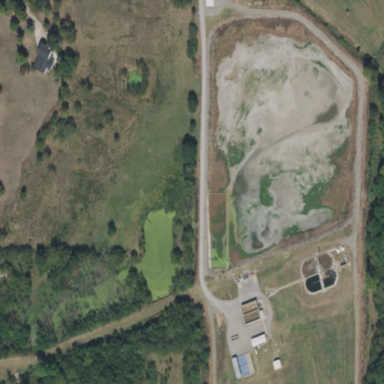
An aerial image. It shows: Image of wastewater.